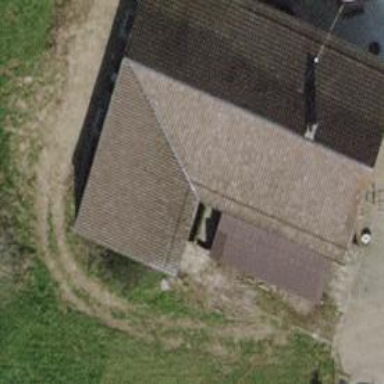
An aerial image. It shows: Farm building.